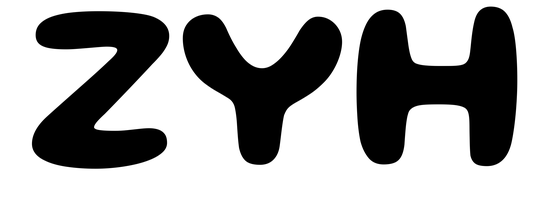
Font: Gluten_SemiBold